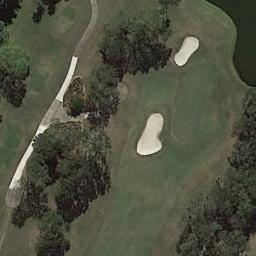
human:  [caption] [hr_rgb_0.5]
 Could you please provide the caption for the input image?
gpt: There are two bunkers and a lake and a path on a large green lawn on the golf course and many trees .

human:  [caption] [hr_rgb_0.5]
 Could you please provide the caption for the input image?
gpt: The golf course has two sandpits and a putting green and some barrier trees are on both sides of the fairway .

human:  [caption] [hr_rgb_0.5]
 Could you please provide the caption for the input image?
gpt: There are lots of trees in the golf course .

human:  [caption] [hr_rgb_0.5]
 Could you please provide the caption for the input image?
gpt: The picture shows a road with a nearly 180-degree turn .

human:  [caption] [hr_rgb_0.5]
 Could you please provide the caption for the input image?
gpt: There are two bunkers beside some green trees on the golf course .